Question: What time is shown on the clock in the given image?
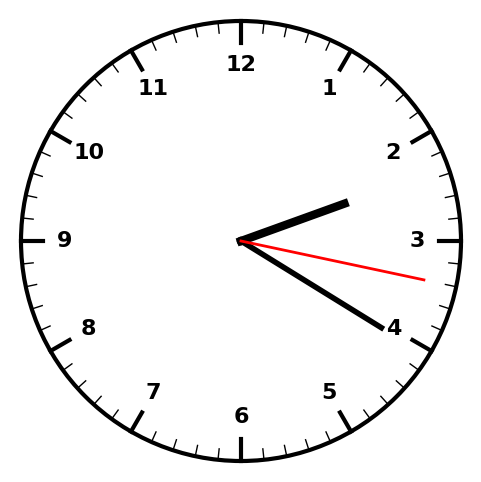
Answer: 02:20:17